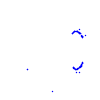
Particle: proton